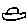
Label: car